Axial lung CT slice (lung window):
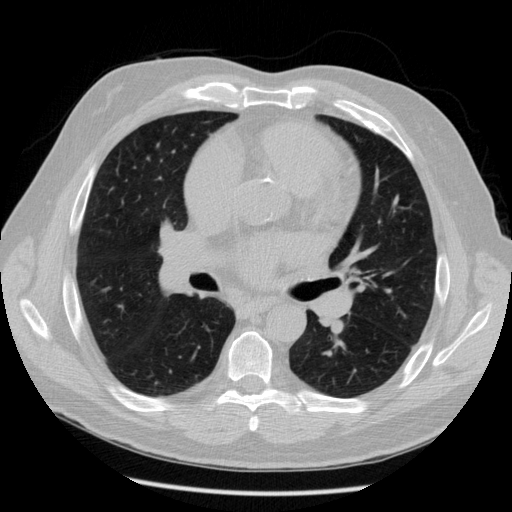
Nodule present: no